Chest X-ray. View position: PA
Patient age: 27
Patient sex: F
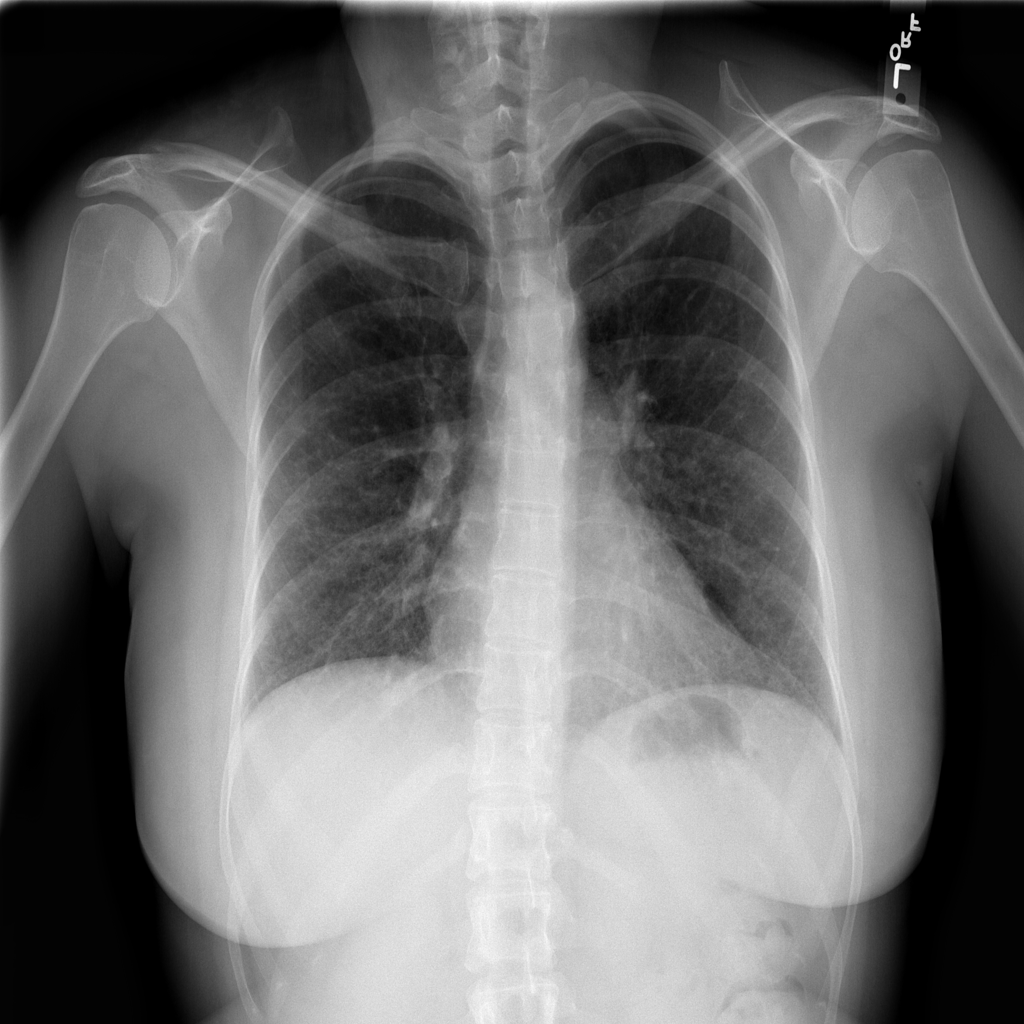
Finding: Pneumothorax